Question:
How can i get the height of overflowed part in my document.
Example: I resized the window and scrollbar appear, how can i obtain the height of the part that is out of the window.
Thanks in advance.
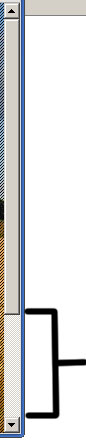
Answer: The basic equation here is
'''
documentHeight == windowHeight + scrollTop + scrollBottom
~
scrollBottom == documentHeight - windowHeight - scrollTop
'''
With basic javascript (works with IE7 and above):
'''
var winH = document.documentElement.clientHeight;
var docH = document.body.clientHeight;
var scrollTop = (window.pageYOffset !== undefined) ? window.pageYOffset : (document.documentElement || document.body.parentNode || document.body).scrollTop;
var scrollBottom = docH - winH - scrollTop;
'''
<URL>
<URL>
In jQuery it's even simpler:
'''
var winH = $(window).height();
var docH = $(document).height();
var scrollTop = $(window).scrollTop();
var scrollBottom = docH - winH - scrollTop;
'''
<URL>